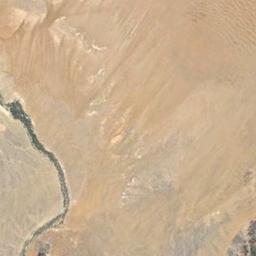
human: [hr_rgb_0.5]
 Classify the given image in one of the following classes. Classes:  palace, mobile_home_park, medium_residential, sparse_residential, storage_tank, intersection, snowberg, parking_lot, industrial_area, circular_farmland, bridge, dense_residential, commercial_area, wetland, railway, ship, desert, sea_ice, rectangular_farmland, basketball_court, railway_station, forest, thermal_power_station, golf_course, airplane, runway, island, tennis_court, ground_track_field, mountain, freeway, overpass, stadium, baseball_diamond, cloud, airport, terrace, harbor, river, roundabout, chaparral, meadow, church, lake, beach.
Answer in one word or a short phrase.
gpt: desert